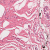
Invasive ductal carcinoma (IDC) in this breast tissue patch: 0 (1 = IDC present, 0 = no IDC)